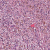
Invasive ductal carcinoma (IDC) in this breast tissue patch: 0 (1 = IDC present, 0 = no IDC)